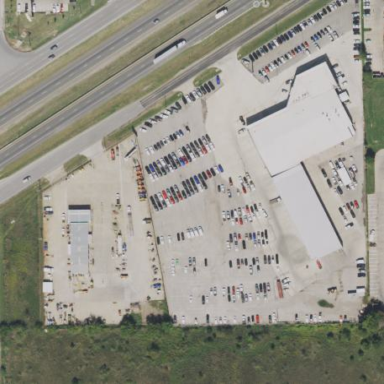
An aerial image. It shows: Retail area.